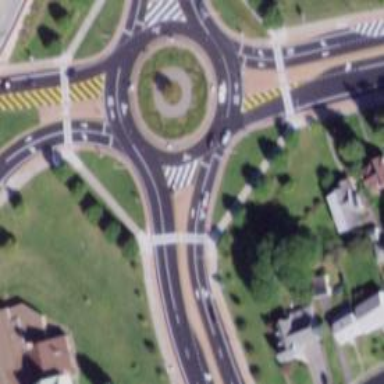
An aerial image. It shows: Primary highway intersecting roundabout.